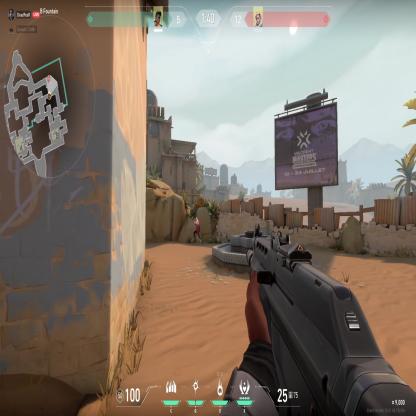
Label: enemy